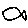
Label: fish